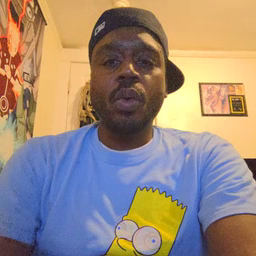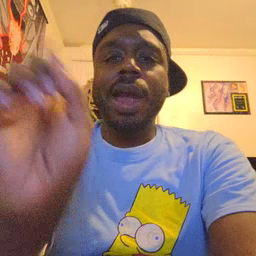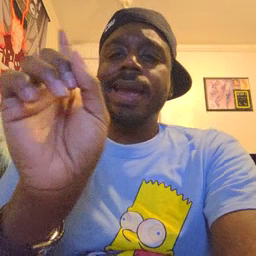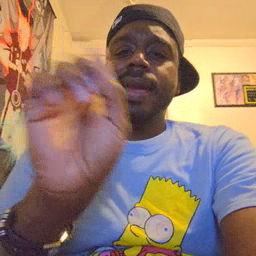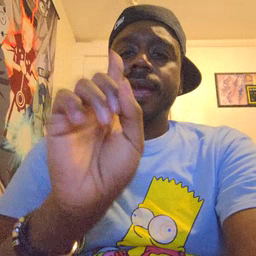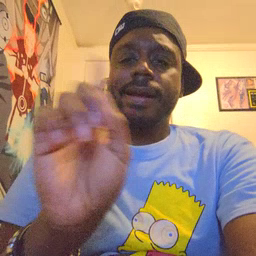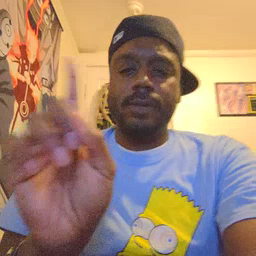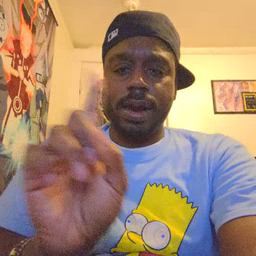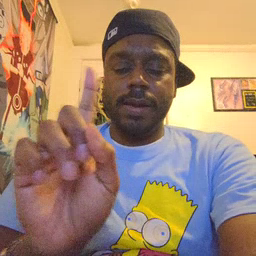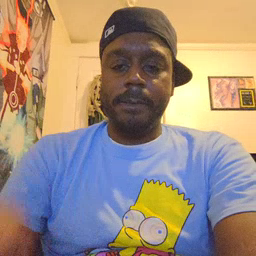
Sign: where